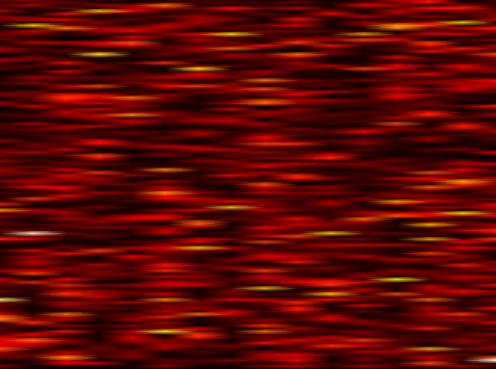
Label: OFDM